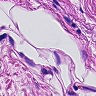
Metastatic tissue present: no